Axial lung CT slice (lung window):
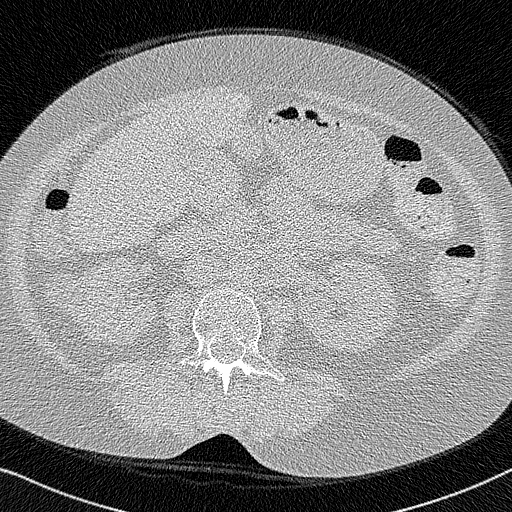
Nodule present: no